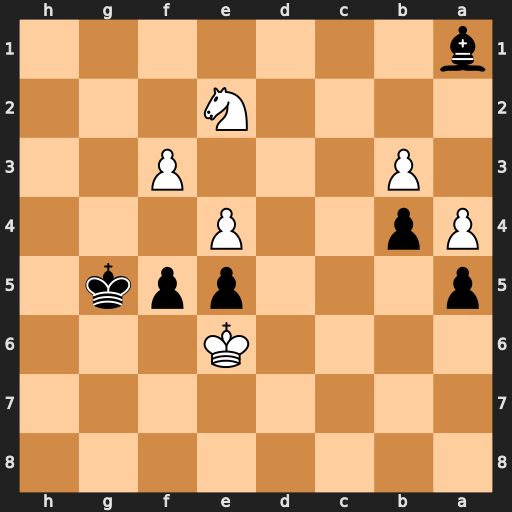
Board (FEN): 8/8/4K3/p3ppk1/Pp2P3/1P3P2/4N3/b7
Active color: b
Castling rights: -
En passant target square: -
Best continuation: fxe4 fxe4 Kg4